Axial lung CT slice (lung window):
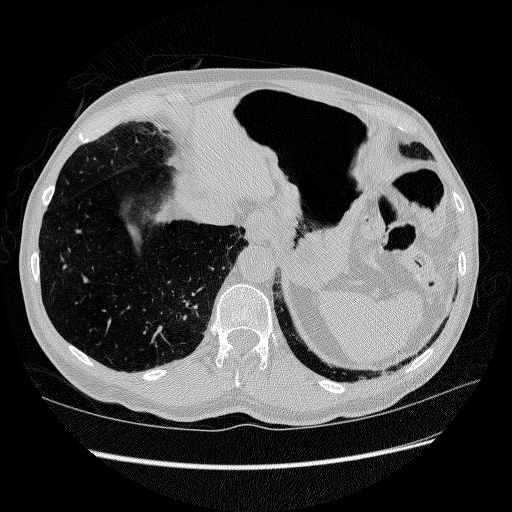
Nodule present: no